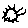
Label: sun